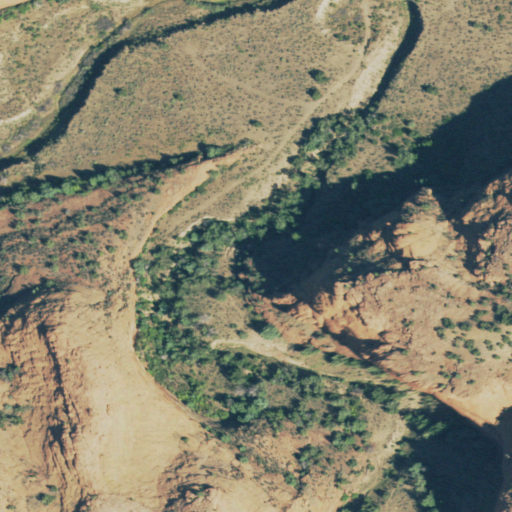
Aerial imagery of valley in Colorado named Lions Canyon containing shrub, evergreen forest, and grassland